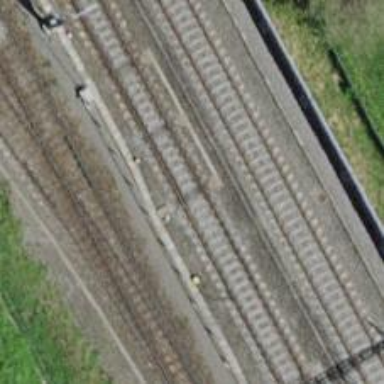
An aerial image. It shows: Railway switch.